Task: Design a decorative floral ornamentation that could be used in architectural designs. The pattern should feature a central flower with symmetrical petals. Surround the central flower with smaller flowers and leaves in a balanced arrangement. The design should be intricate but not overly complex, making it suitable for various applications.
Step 101:
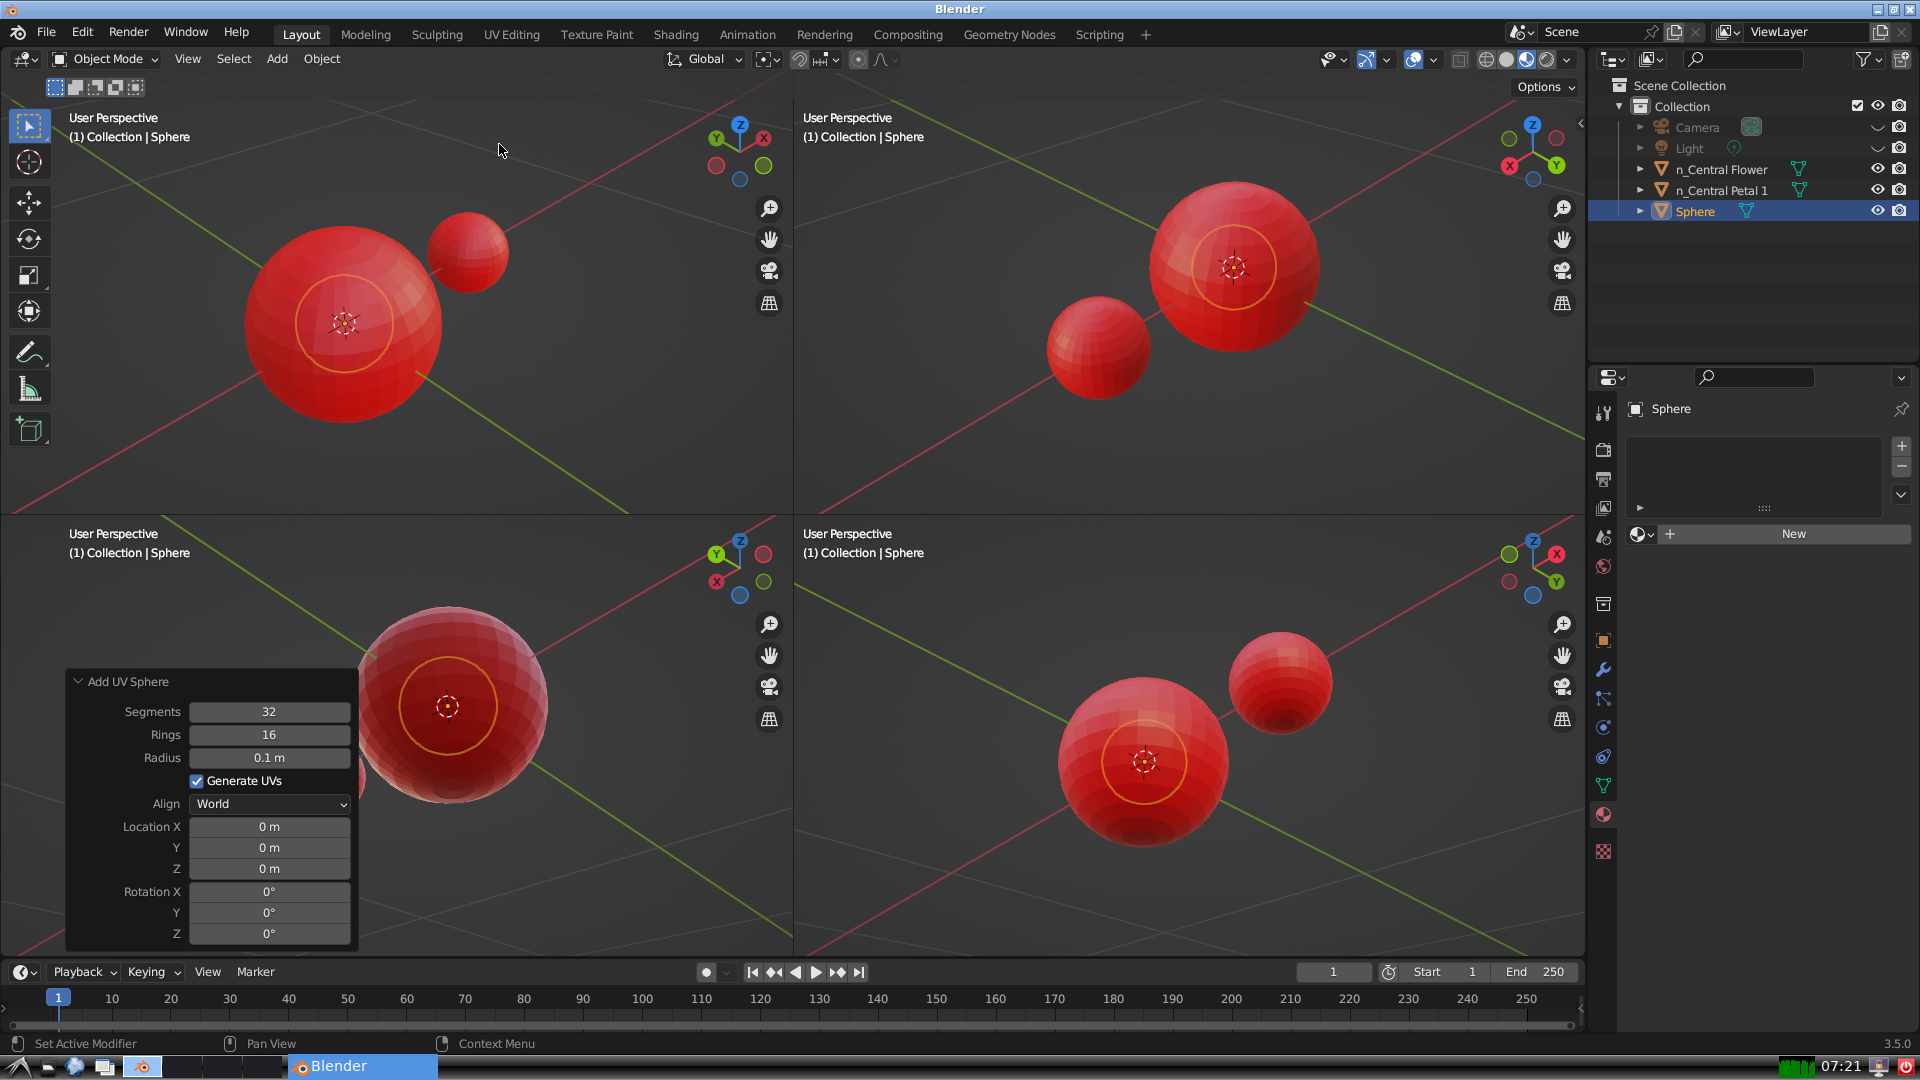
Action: {"mouse_move": [270, 758]}